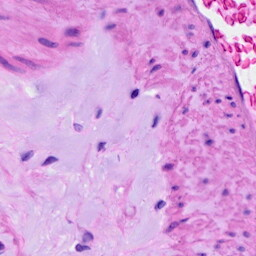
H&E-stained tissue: Ovarian